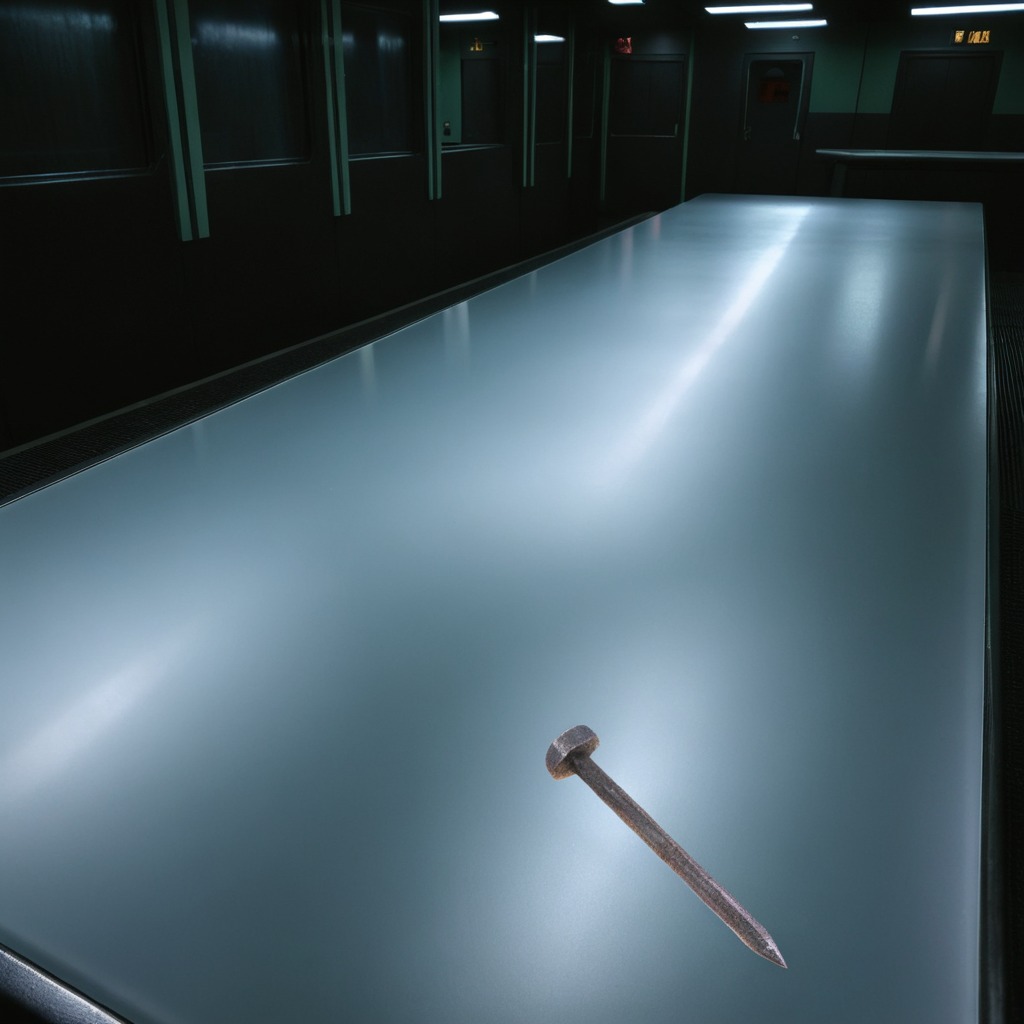
A iron nail is lying on the table.